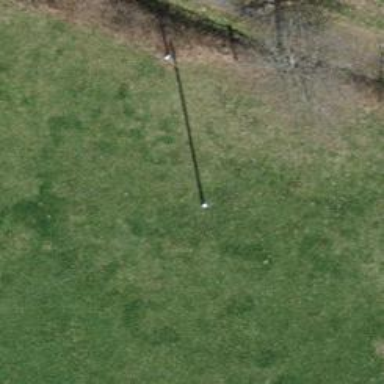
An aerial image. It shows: Minor power line.